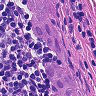
Metastatic tissue present: yes